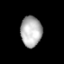
Tissue: lung
Cell type: Myeloid cells
Senescence score: 0.6148
Nuclear area (px): 633
Mean DAPI intensity: 178.209